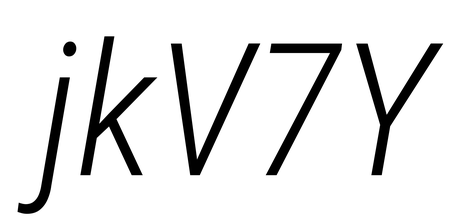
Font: Roboto-Italic_Condensed_Light_Italic